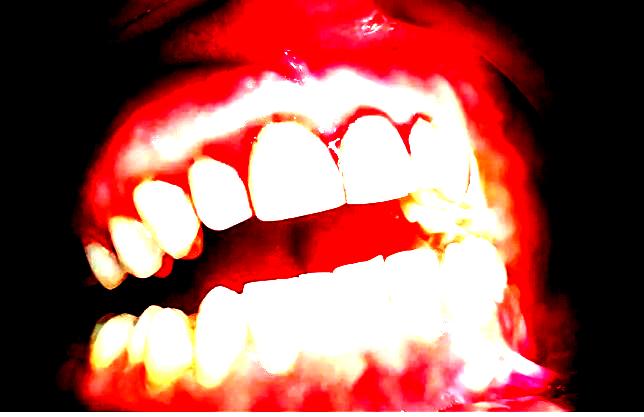
Condition: Gingivitis